Aerial crown-view tile of a tropical tree (Barro Colorado Island, Panama), acquired 20250616:
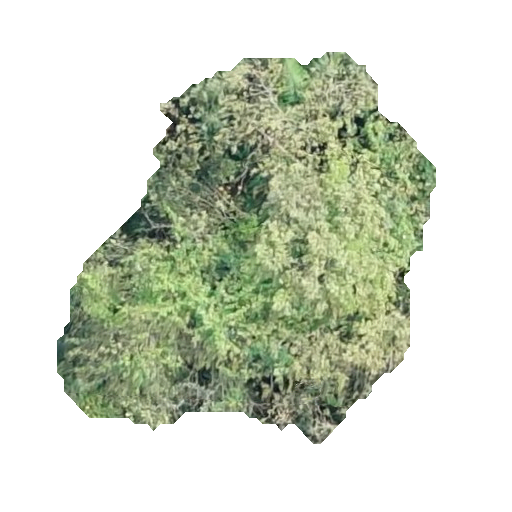
Species: Luehea seemannii
GBIF accepted scientific name: Luehea seemannii
Crown area: 148.328 m²